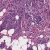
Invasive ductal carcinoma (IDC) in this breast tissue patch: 1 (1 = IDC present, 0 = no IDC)